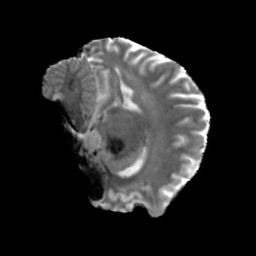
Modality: MD
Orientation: sagittal
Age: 23
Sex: female
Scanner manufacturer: siemens
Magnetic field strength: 6.98 T
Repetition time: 7.776 s
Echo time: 0.076 s